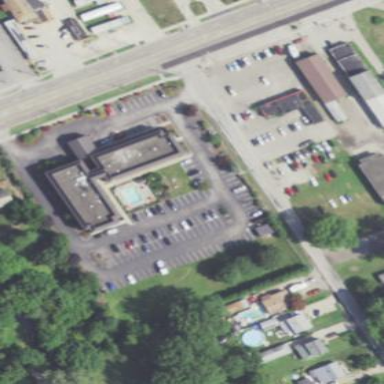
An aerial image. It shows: Hotel building.